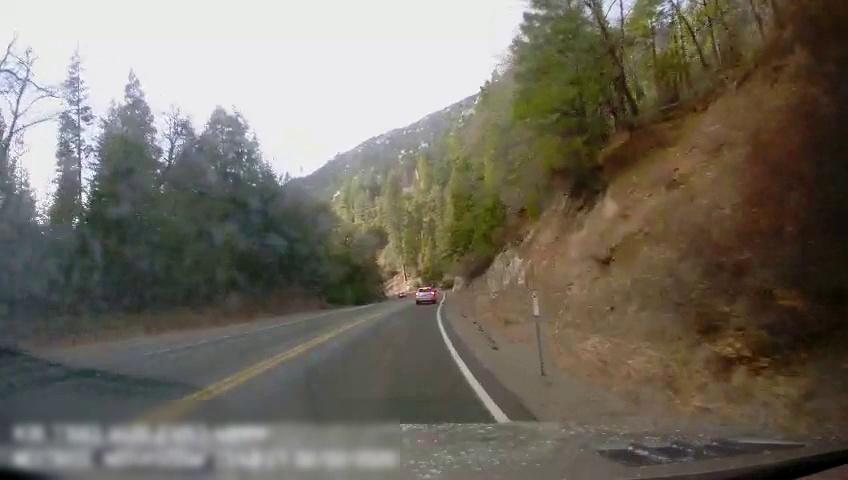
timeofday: Day
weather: Sunny
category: Drivable Space
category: Vehicles | Car
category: Lanes | Opposite Lane
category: Lanes | Current Lane
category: Lanes | Current Lane
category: Lanes | Current Lane